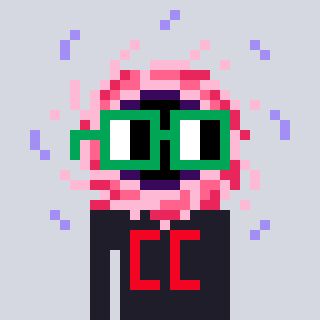
a pixel art character with square green glasses, a blackhole-shaped head and a grayscale-colored body on a cool background